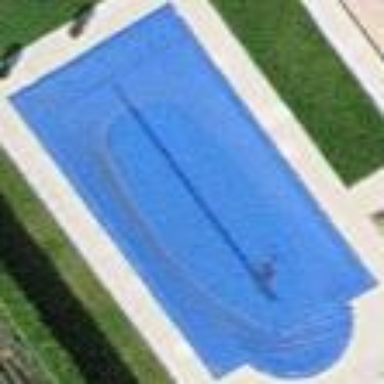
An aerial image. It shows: Swimming pool located in leisure land.